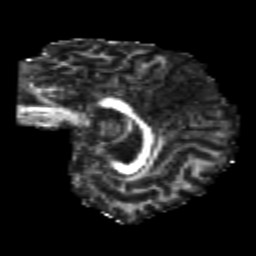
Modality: FA
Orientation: sagittal
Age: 22
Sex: female
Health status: healthy
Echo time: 0.074 s